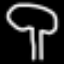
Label: mushroom